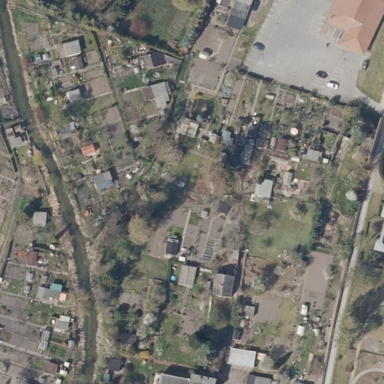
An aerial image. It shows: Area designated for allotments.